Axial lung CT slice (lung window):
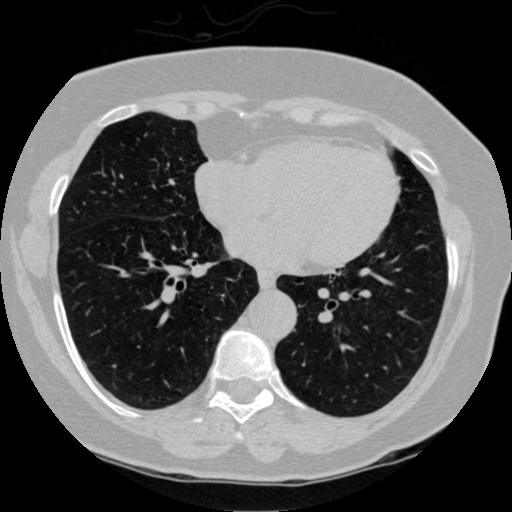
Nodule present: no